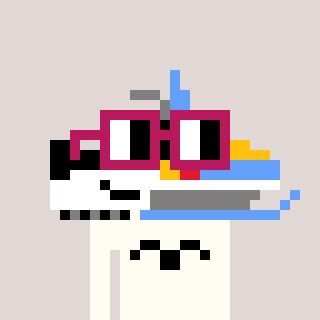
a pixel art character with square dark red glasses, a snowmobile-shaped head and a grayscale-colored body on a warm background